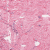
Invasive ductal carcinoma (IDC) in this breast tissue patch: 0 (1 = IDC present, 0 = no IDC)